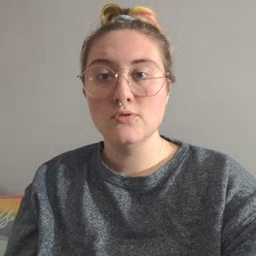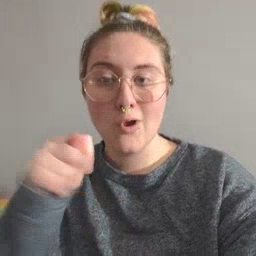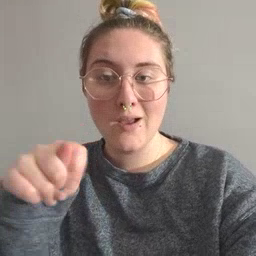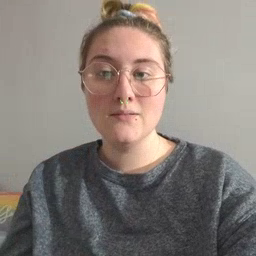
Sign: toy